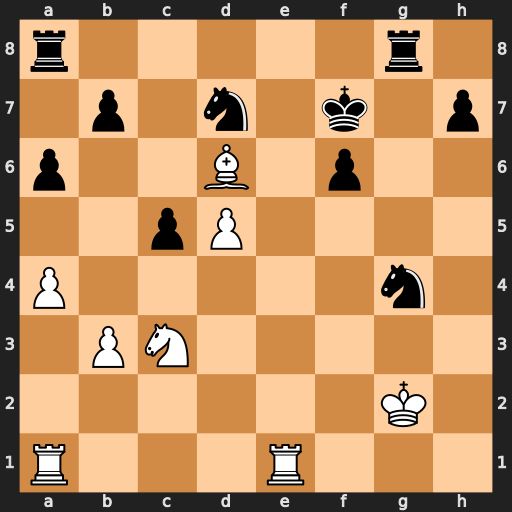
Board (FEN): r5r1/1p1n1k1p/p2B1p2/2pP4/P5n1/1PN5/6K1/R3R3
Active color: w
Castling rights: -
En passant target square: -
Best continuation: Re7+ Kg6 Rxd7